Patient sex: F
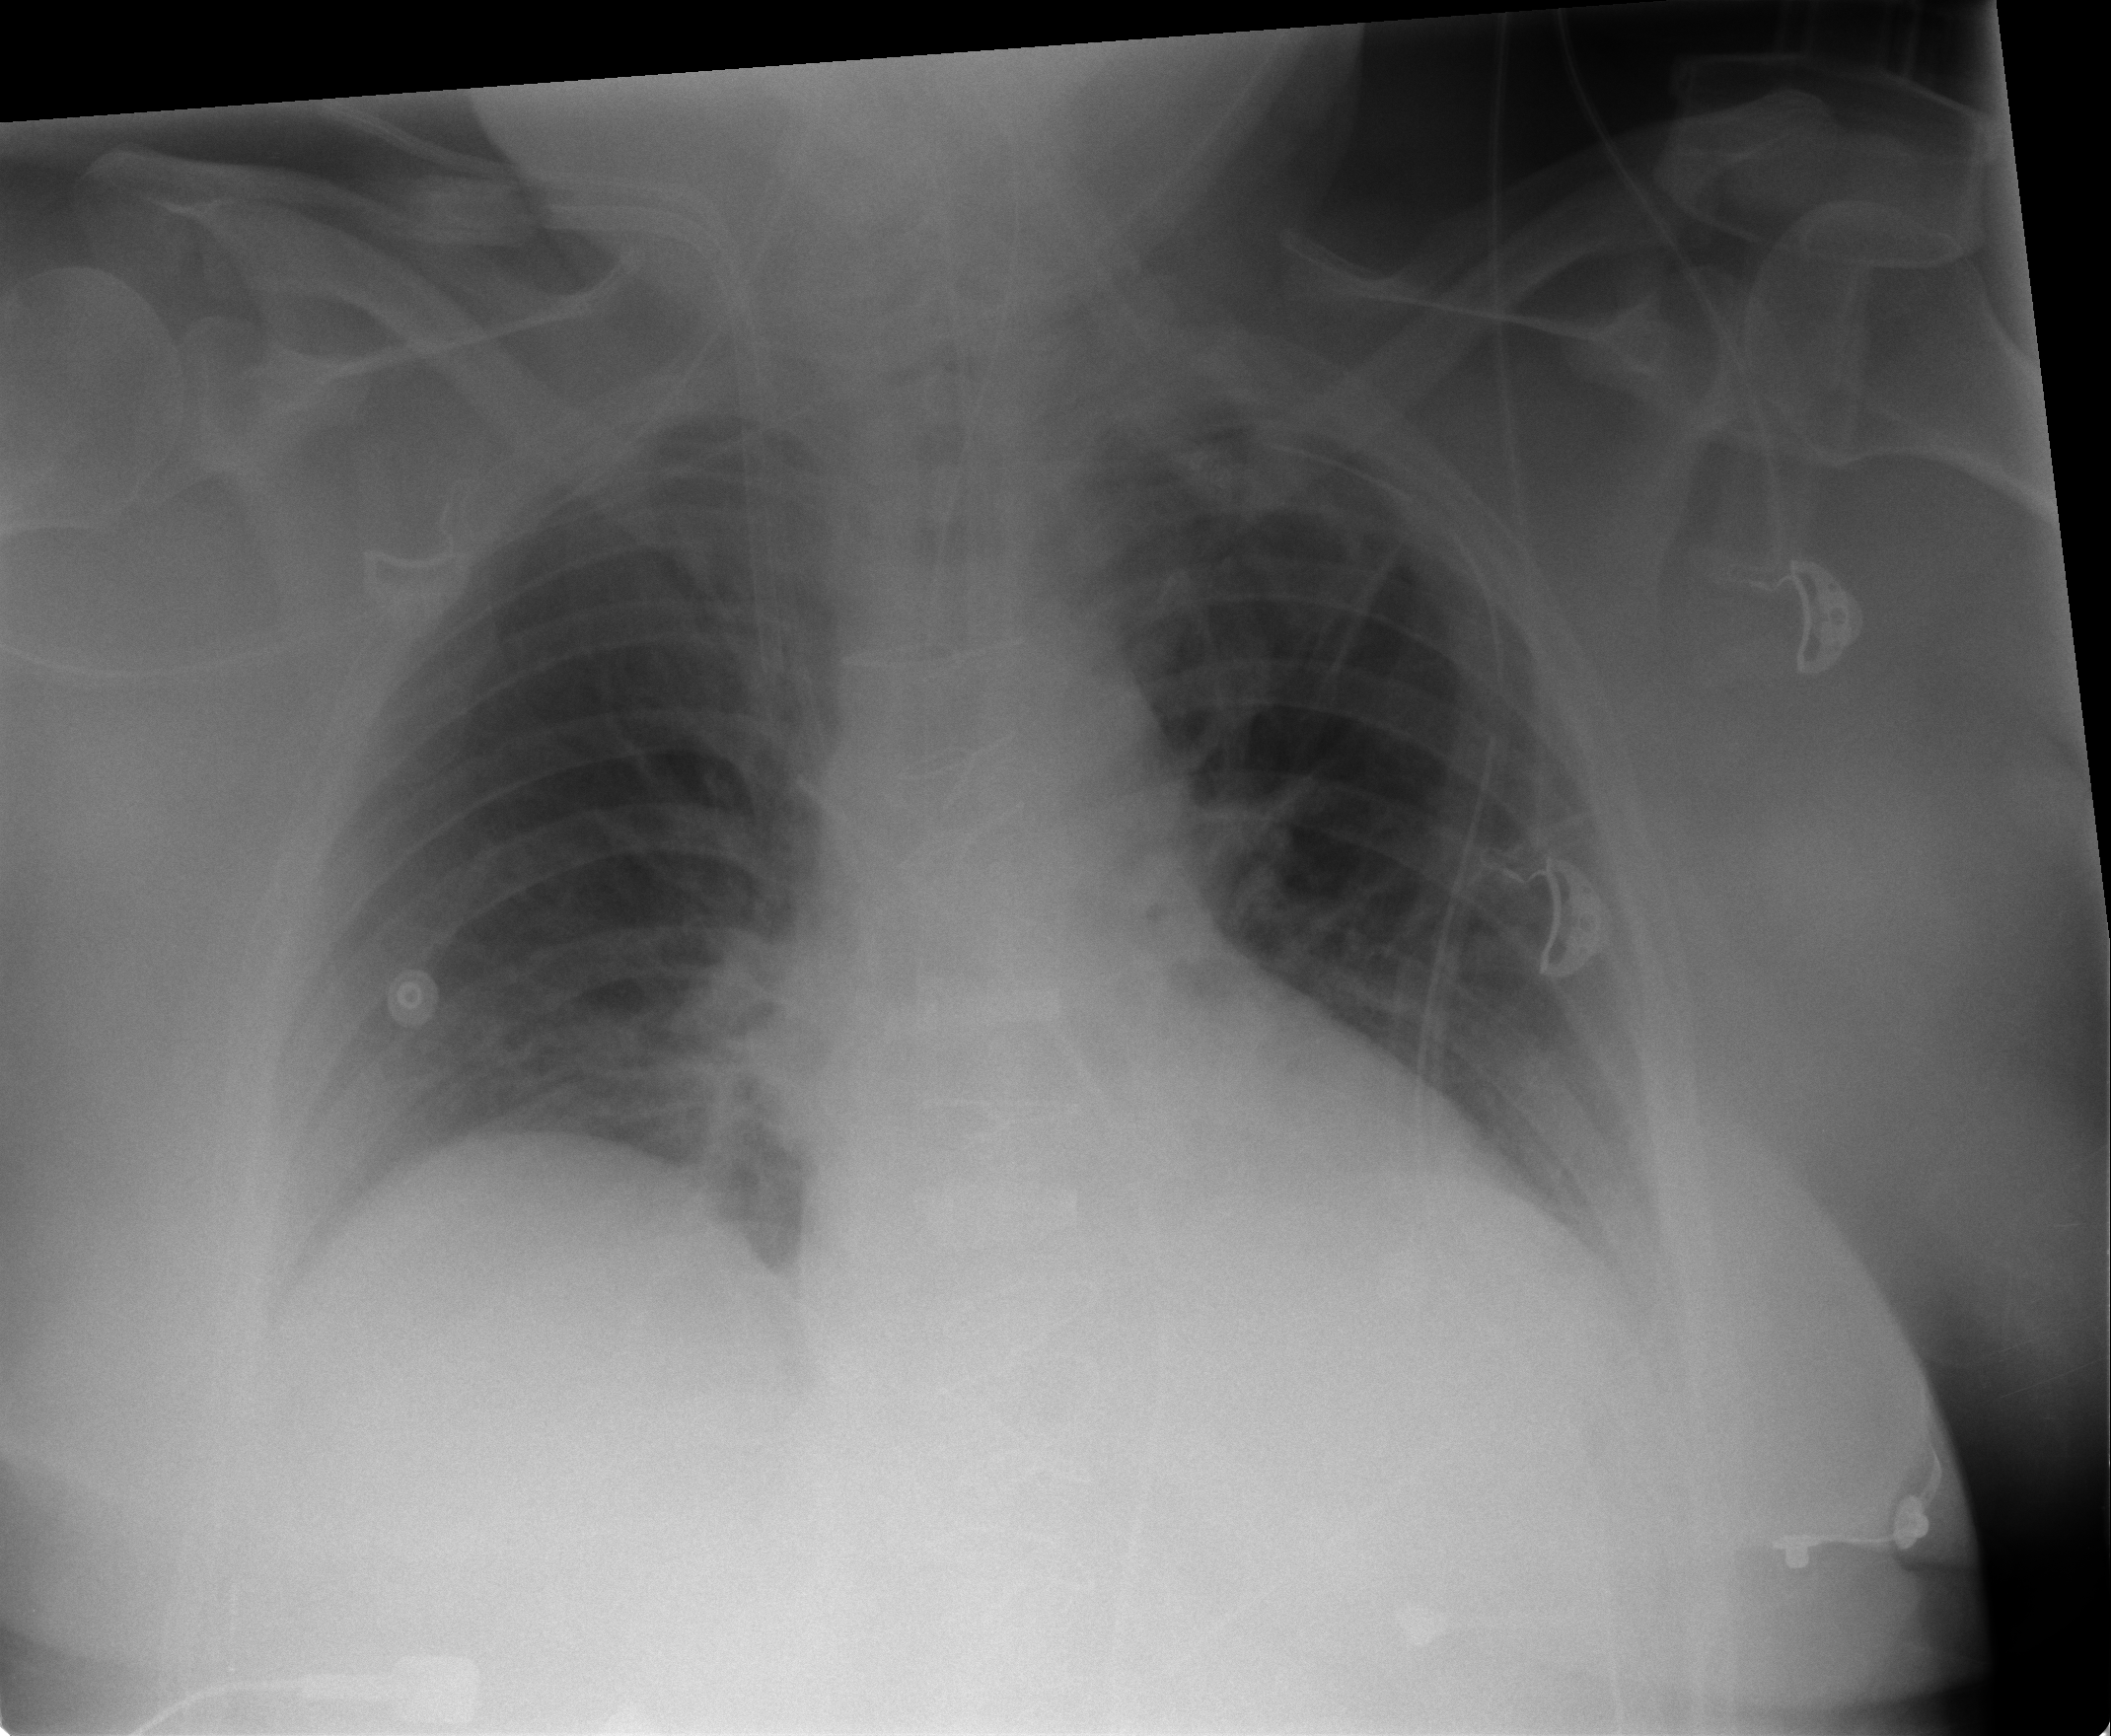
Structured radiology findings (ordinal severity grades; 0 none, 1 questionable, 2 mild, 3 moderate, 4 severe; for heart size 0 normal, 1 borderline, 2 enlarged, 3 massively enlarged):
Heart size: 1
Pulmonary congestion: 2
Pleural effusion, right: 0
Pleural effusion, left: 0
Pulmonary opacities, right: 0
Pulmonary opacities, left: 0
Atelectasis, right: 2
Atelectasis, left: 0